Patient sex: F
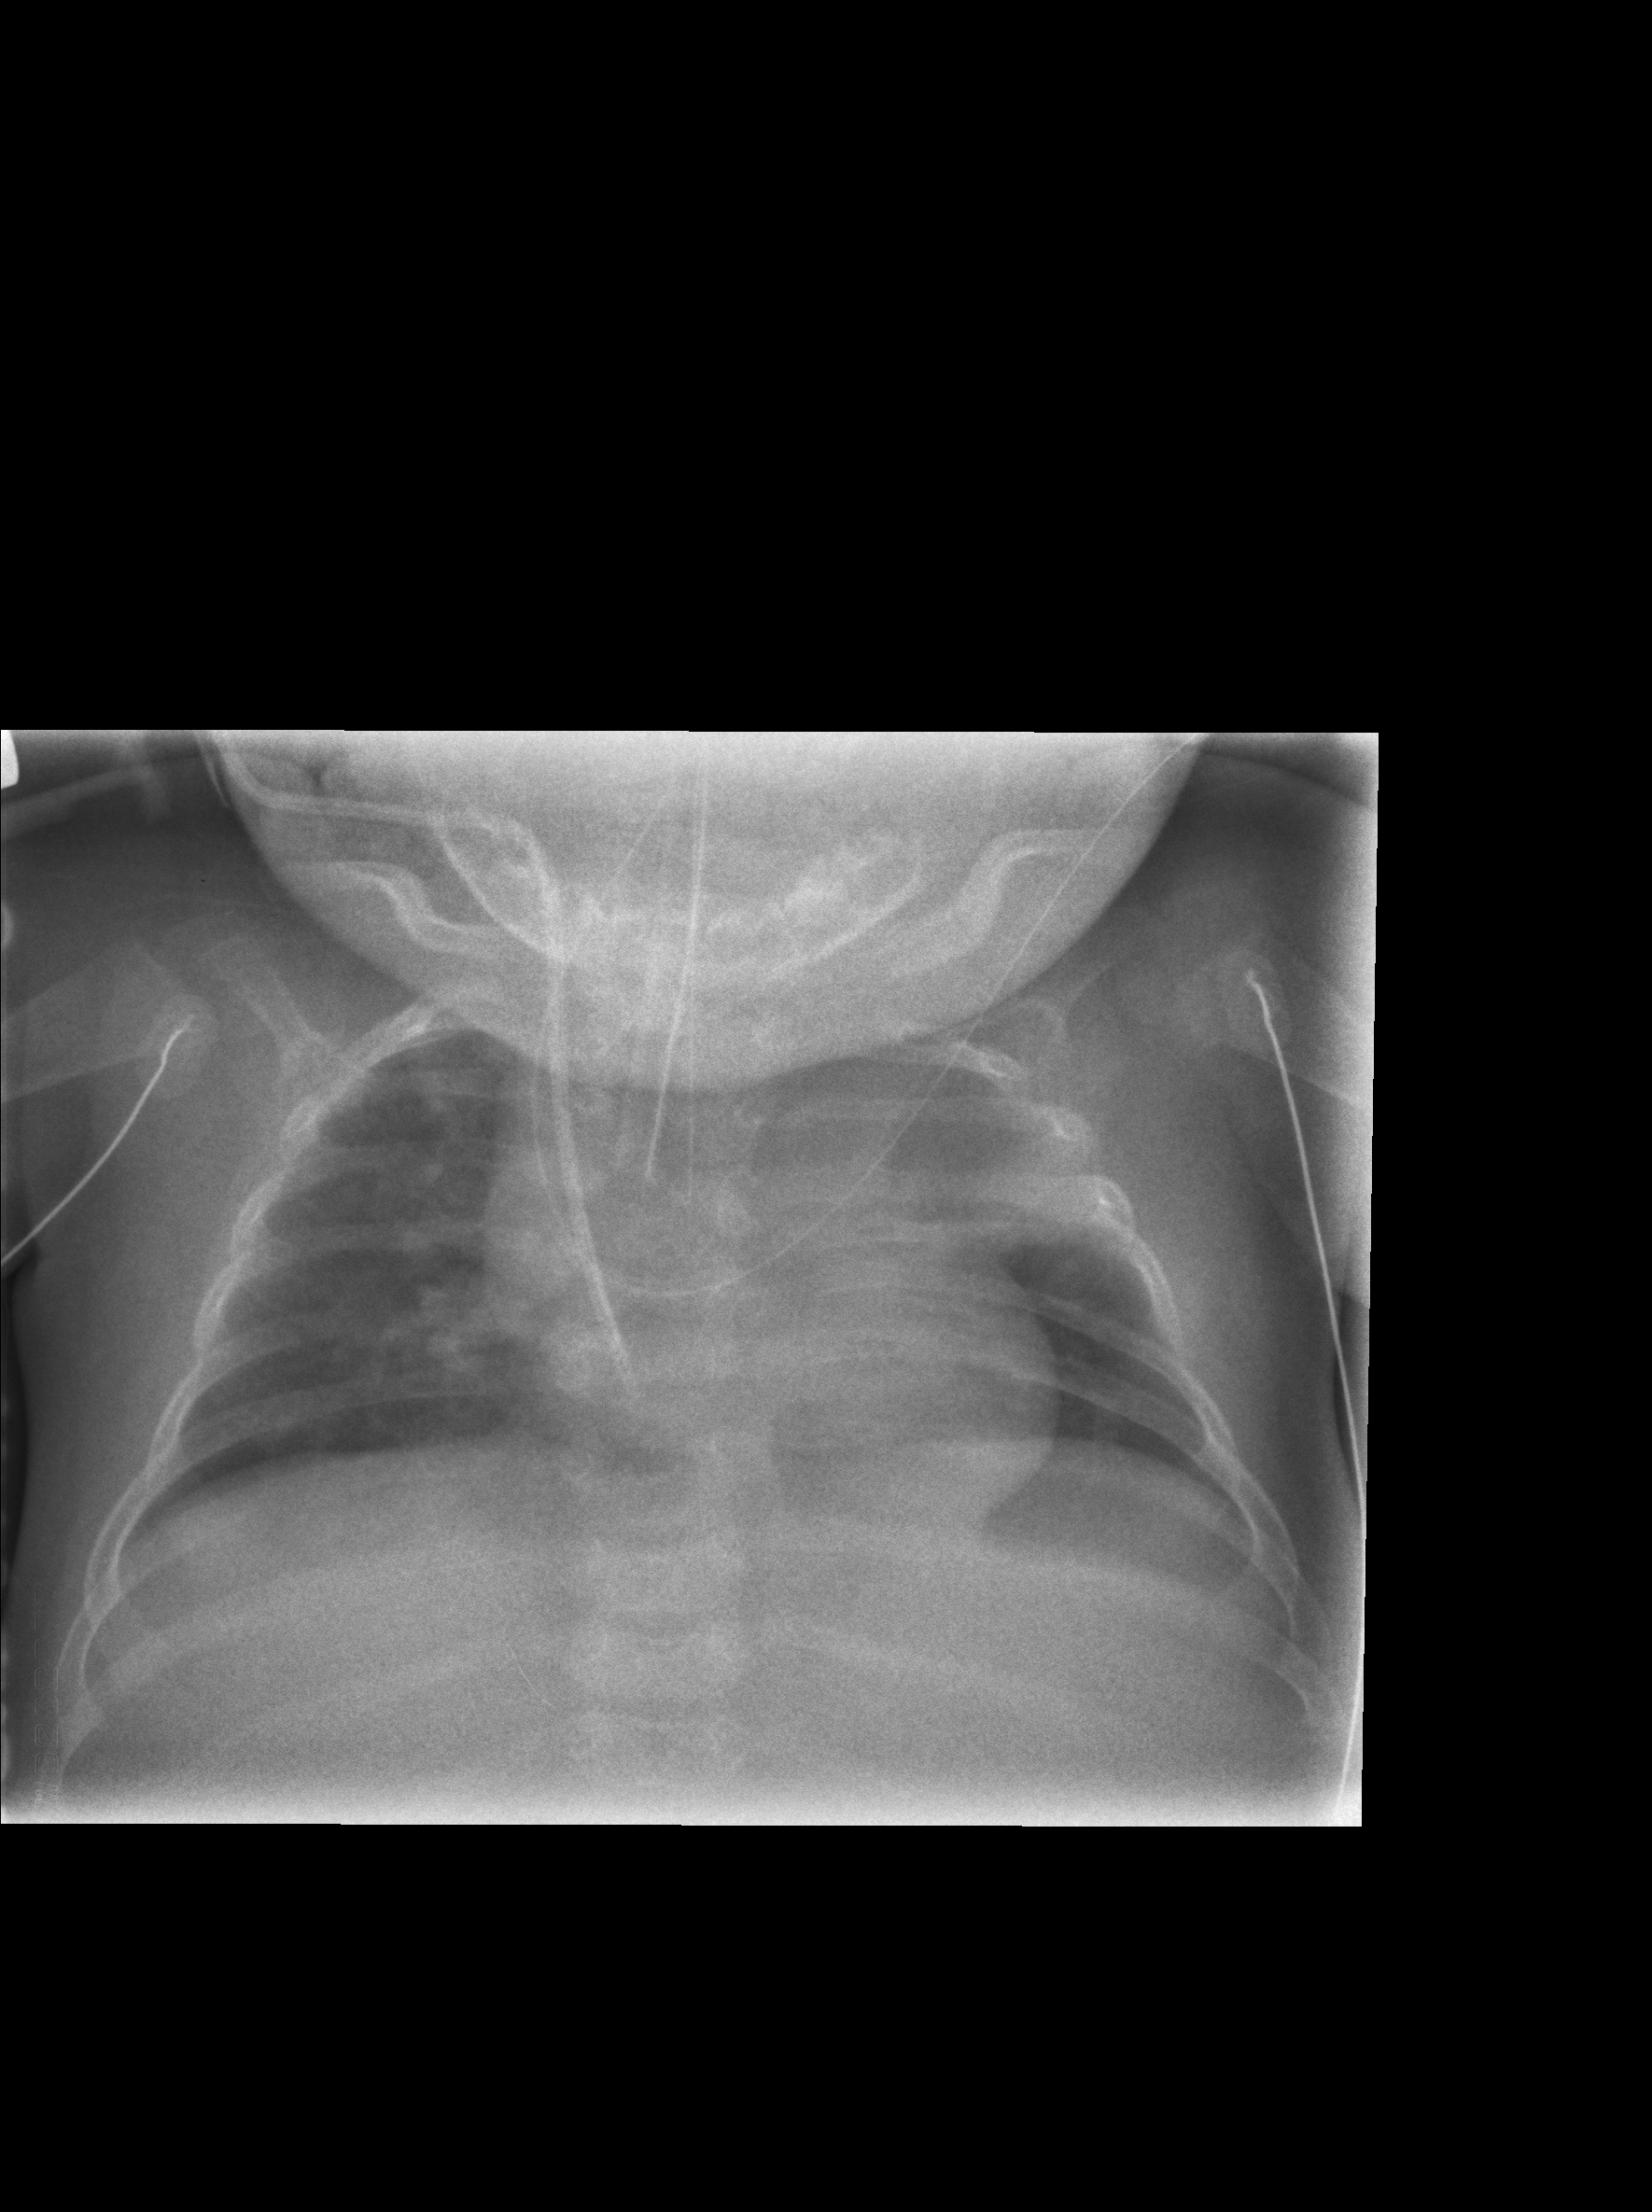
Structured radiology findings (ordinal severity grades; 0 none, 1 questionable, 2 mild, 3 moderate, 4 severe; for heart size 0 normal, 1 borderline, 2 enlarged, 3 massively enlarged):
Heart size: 0
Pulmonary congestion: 0
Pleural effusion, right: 0
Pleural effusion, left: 0
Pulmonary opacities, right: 0
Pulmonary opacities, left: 2
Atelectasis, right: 0
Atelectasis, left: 3